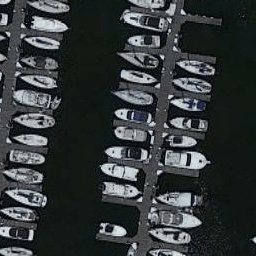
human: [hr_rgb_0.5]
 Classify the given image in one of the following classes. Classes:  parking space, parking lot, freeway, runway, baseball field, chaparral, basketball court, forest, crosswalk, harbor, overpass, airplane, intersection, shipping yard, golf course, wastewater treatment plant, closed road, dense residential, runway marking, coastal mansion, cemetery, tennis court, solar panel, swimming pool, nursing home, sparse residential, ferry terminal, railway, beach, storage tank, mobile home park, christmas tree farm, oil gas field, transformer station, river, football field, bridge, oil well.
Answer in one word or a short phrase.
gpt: harbor